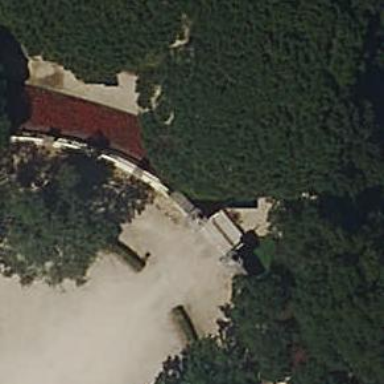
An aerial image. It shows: Gate.